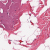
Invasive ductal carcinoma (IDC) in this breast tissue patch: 0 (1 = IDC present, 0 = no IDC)